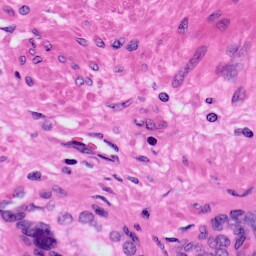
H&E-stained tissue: Prostate